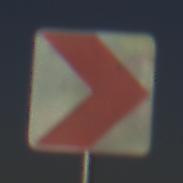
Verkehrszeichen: RichtungstafelnInKurvenKleinLinks
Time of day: MorningAfternoon
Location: Outdoor (Nature)
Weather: Clear
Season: NotSpecified
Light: Natural